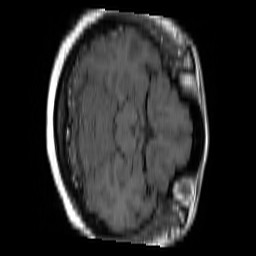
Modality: T1w
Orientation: axial
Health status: ill
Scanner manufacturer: siemens
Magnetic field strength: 1.5 T
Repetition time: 0.417 s
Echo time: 0.0099 s